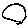
Label: circle